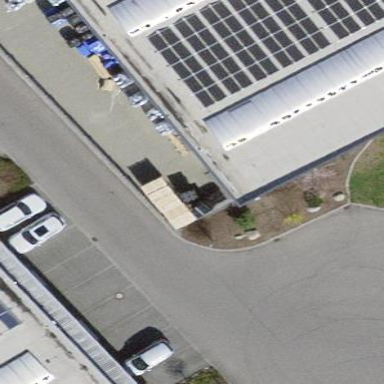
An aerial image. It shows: Street-side parking area.